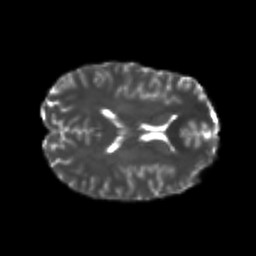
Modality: T2w
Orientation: axial
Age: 21
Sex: male
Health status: healthy
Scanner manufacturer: philips
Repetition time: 7.383 s
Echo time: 0.08599 s